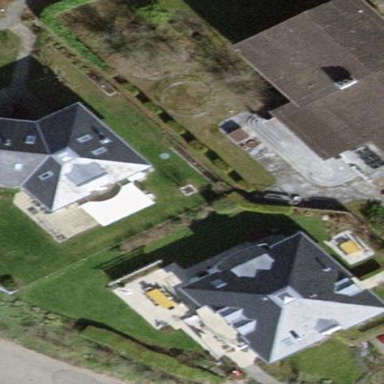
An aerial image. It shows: Terrace building.